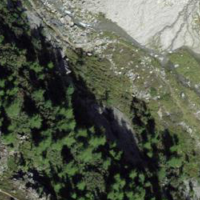
EUNIS habitat code: 43
Species observed at this site:
Hesperia comma
Erebia tyndarus
Zygaena exulans
Fabriciana niobe
Parnassius phoebus